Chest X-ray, AP view. Patient: 19 years old, sex M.
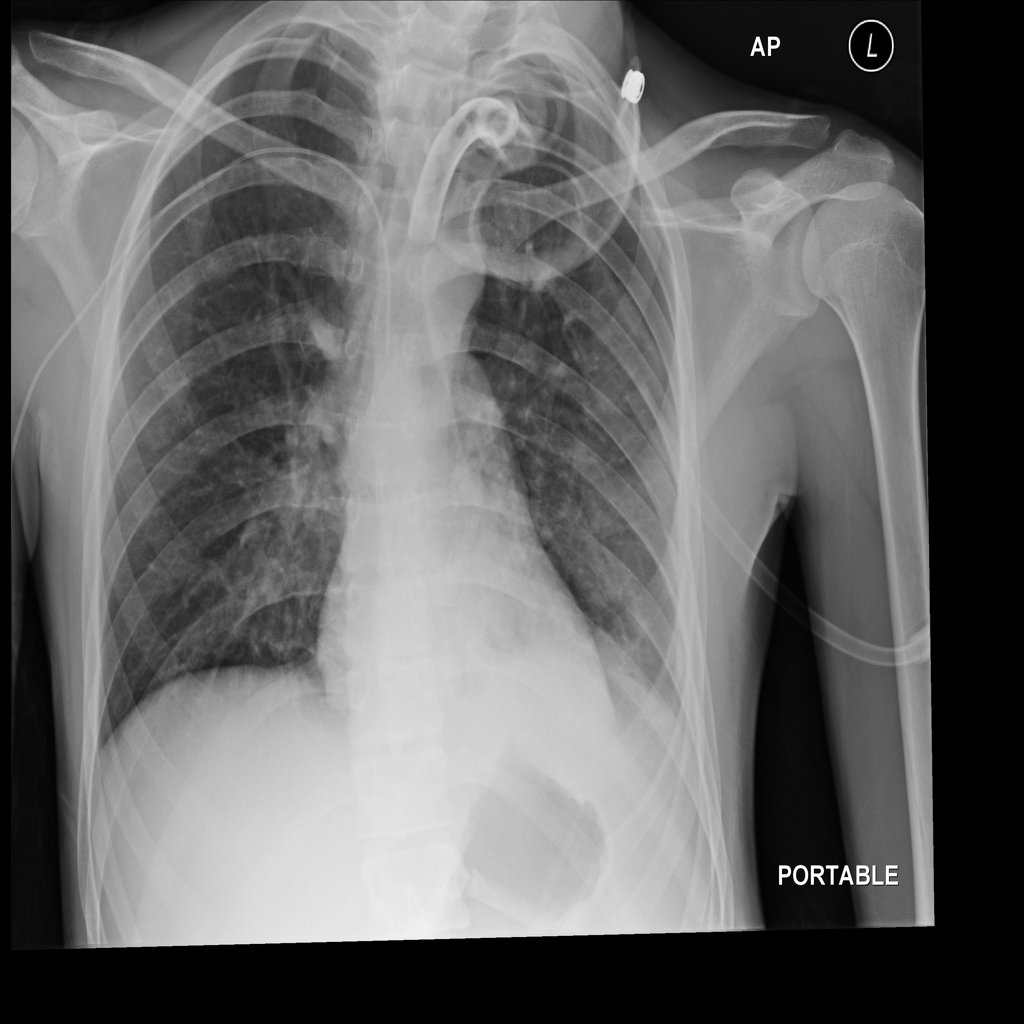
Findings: No Finding